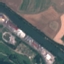
Land use / land cover class: River